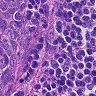
Metastatic tissue present: yes